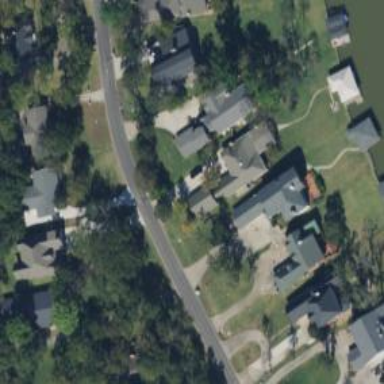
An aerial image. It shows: Driveway leading to service road.